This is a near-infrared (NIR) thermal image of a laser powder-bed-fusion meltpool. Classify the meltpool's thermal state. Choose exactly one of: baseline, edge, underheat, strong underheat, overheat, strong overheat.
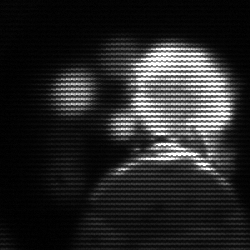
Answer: baseline